九年级 · 组合几何学
(本题 3 分) (2021$\cdot$浙江畺州$\cdot$九年级阶段练习) 如图, 在 $\triangle A B C$ 中, $D 、 E$ 分别是边 $A B 、 B C$ 上的点, 且 $D E / / A C$, 若 $S_{\triangle} B D E: S_{\triangle} C D E=1: 3$, 则 $S_{\triangle} D O E: S_{\triangle A O C}$ 的值为
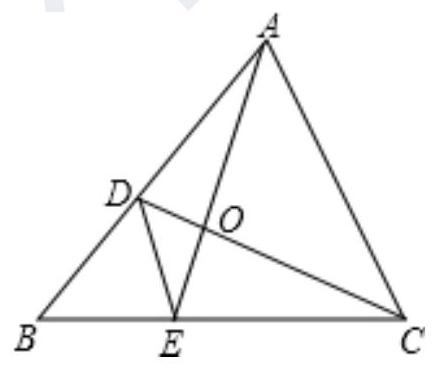
A. $\frac{1}{3}$B. $\frac{1}{4}$C. $\frac{1}{9}$D. $\frac{1}{16}$
答案: D
解析: D【分析】先证明BE:EC=1:3,进而证明BE:BC=1:4;再根据triangleBDEsimtriangleABC,triangleDOEsimtriangleAOC,得到fracS_triangleDOES_triangleAOC=left(fracDEACright)^2即可求解【详解】解:becauseS_triangleBDE:S_triangleCDE=1:3,thereforeBE:EC=1:3thereforeBE:BC=1:4becauseDE//ACthereforetriangleBDEsimtriangleABC,triangleDOEsimtriangleAOC,thereforefracDEAC=fracBEBC=frac14,thereforefracS_triangleDOES_triangleAOC=left(fracDEACright)^2=frac116,故答案为:D.【点睛】本题考查了相似三角形的判定与性质,借助相似三角形的性质是解决问题的关键.